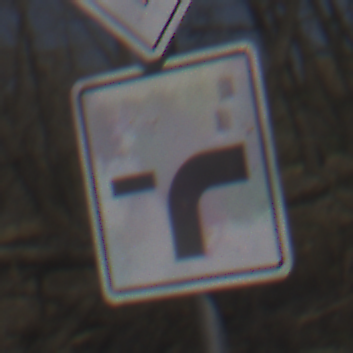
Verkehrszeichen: VerlaufVorfahrtsstrasse9
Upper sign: Vorfahrtsstrasse
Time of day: Midday
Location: Outdoor (Nature)
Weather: Clear
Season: NotSpecified
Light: Natural